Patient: sex F, age 58
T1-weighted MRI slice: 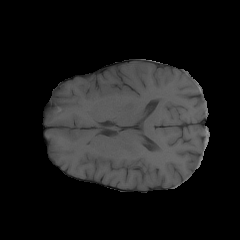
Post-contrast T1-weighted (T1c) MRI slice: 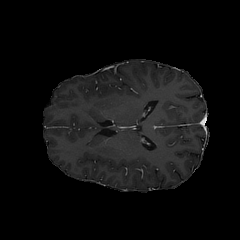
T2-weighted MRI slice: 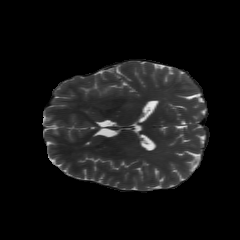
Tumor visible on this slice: no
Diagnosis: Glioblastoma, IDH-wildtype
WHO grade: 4